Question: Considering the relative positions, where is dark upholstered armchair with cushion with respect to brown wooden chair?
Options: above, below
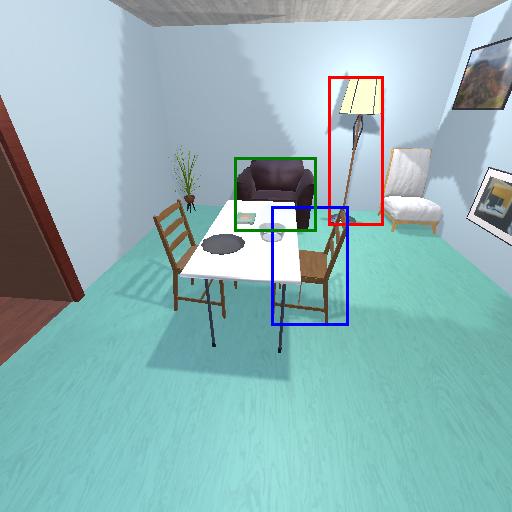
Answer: above